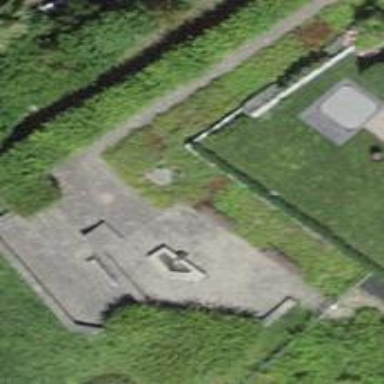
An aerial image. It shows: Brown bench.